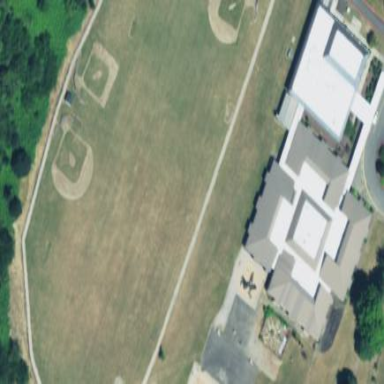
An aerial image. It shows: School.